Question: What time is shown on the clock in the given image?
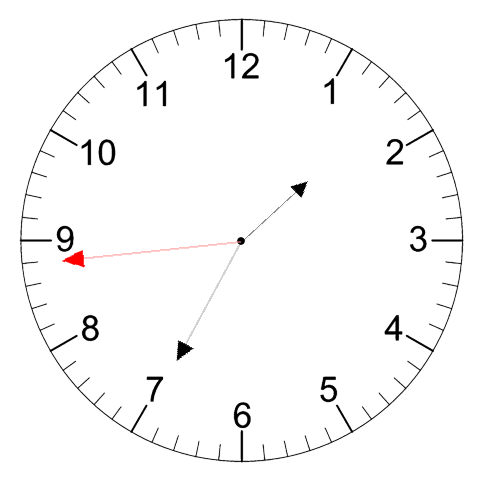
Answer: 01:34:44